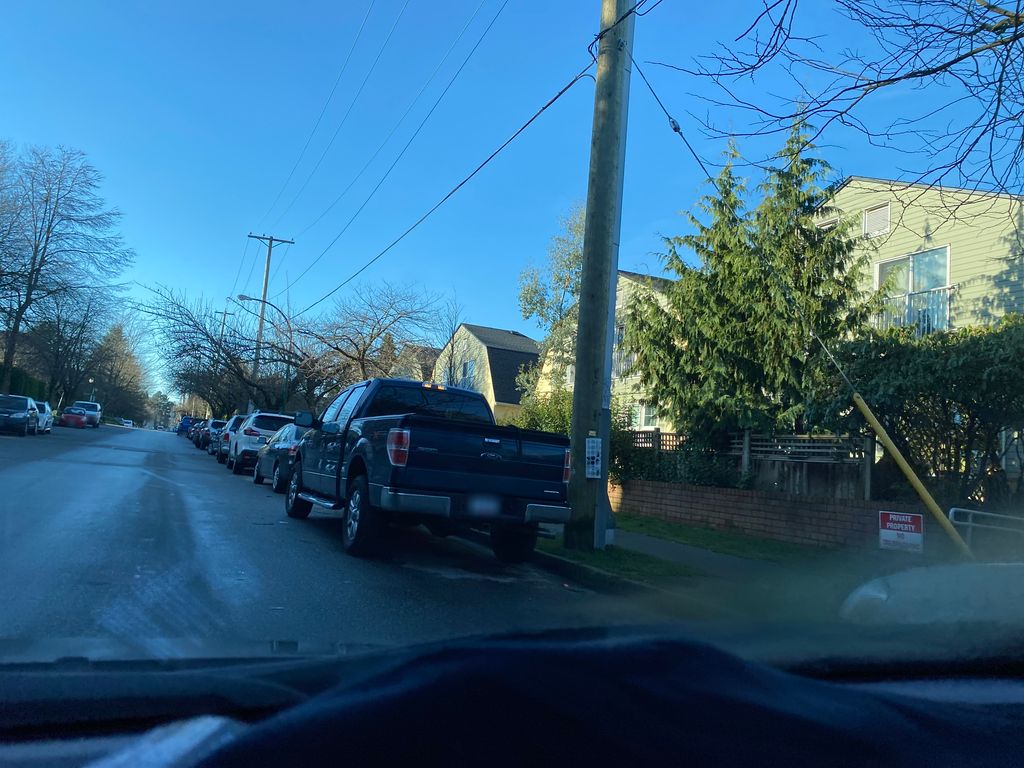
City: vancouver